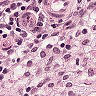
Metastatic tissue present: no